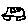
Label: car